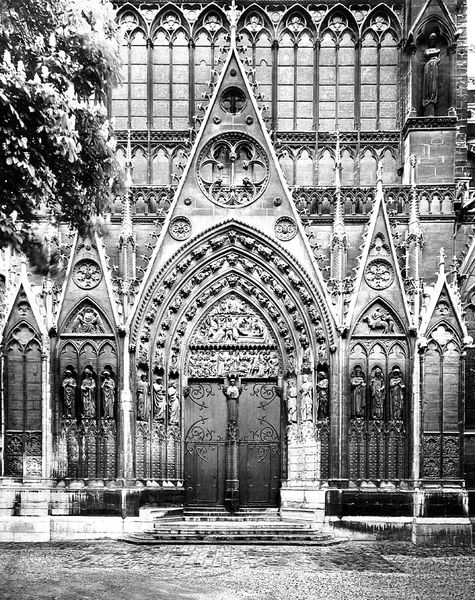
Titel: Kathedrale Notre Dame in Paris, Südquerhausfassade
Künstler: Pierre de Montreuil
Standort: Paris (EU - F)
Schlagwörter: fenster, frankreich, tür, architektur, kirche, gotik, skulptur, treppe, eingang, nische, kathedrale, portal, sims, obergaden, rosette, spitzbogen, tympanon, gewände, gesprenge, kirchentür, türsturz, timpanon, gewändefiguren